Question: I am trying to find out the Y position of a rotated object on stage, when only the X position is known. I am not extremely formiliar with how I'd go about doing this, but I know it'll be related to the Rotation of the border object.
What I need to do is know that based on the below X position that is worked out, what the exact maximum Y position can be before it hits the black border that is onscreen. I know that the original position is 280, but I am not sure at all how I then work out what the Y position is further down the line.
I have attached the code to find the X (all be it, it doesn't take into account any rotation as on this level it isn't needed), as well as a screenshot so you can understand clearly.
Thank you for your time.
'''
private function init(e:Event = null):void{
var maxX:int = stage.width
var freeSpace:int = 300
var startX:int = Math.ceil(Math.random() * (maxX - (freeSpace+this.width))) + freeSpace;
this.x = startX
}
'''

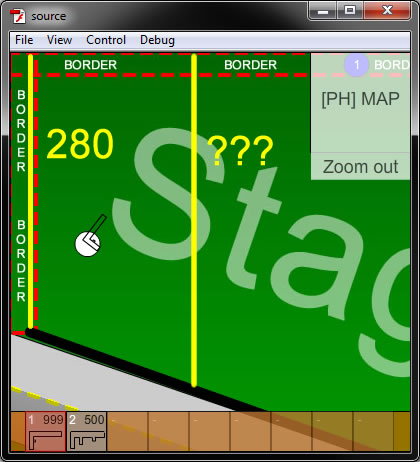
Answer: I'm not entirely sure on your question but hopefully these suggestions will help:
- - <URL>
Those probably won't answer your question, but I figured I'd mention them just in case and before I get into something more complex. Like wvxvw said you can't really solve the equation you're trying to do without some other variables. I wrote some code that shows how to find Y when comparing X to a point in a line segment:
'''
import flash.display.Shape;
import flash.geom.Point;
import flash.display.Graphics;
import flash.events.MouseEvent;
var $s:Shape = new Shape();
addChild($s);
var borderStart:Point = new Point(stage.stageWidth/2, stage.stageHeight/2);
var borderRotation:Number = 45;
var borderLength:Number = 800;
var borderRad:Number = borderRotation * (Math.PI/180);
var borderEnd:Point = new Point(borderStart.x + Math.cos(borderRad) * borderLength, borderStart.y + Math.sin(borderRad) * borderLength);
stage.addEventListener(MouseEvent.MOUSE_MOVE, update);
function update(e:MouseEvent):void{
var $g:Graphics = $s.graphics;
$g.clear();
//Drawing the rotated border
$g.lineStyle(3, 0xff0000, .5);
$g.moveTo(borderStart.x, borderStart.y);
$g.lineTo(borderEnd.x, borderEnd.y);
//Finding if and where mouseX collides with our border
if (stage.mouseX >= Math.min(borderStart.x, borderEnd.x) && stage.mouseX <= Math.max(borderStart.x, borderEnd.x)){
var $x:Number = stage.mouseX;
//SOLVING HERE : Solve collision with X
var $percent:Number = ($x - borderStart.x)/(borderLength * Math.cos(borderRad));
var $y:Number = borderStart.y + Math.sin(borderRad) * borderLength * $percent;
//Drawing to our collision
$g.lineStyle(1, 0xffff00, .6);
$g.moveTo($x, 0);
$g.lineTo($x, $y);
$g.lineStyle(2, 0xffff00, 1);
$g.drawCircle($x, $y, 3);
trace("----
Collision @ " + "x: " + $x + " y:" + Math.round($y));
}
}
'''
Hopefully this will give some insight on how to solve your particular issue.